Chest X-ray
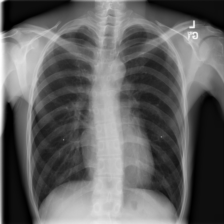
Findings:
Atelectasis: negative
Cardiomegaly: negative
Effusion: negative
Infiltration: negative
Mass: negative
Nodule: negative
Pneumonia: negative
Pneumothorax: negative
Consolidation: negative
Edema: negative
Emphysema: negative
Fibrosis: positive
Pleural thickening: negative
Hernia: negative